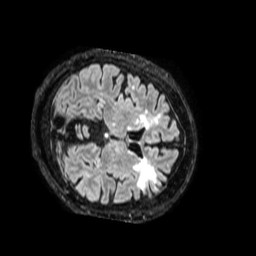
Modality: FLAIR
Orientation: axial
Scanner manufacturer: philips
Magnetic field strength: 1.5 T
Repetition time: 4.8 s
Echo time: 0.3438 s